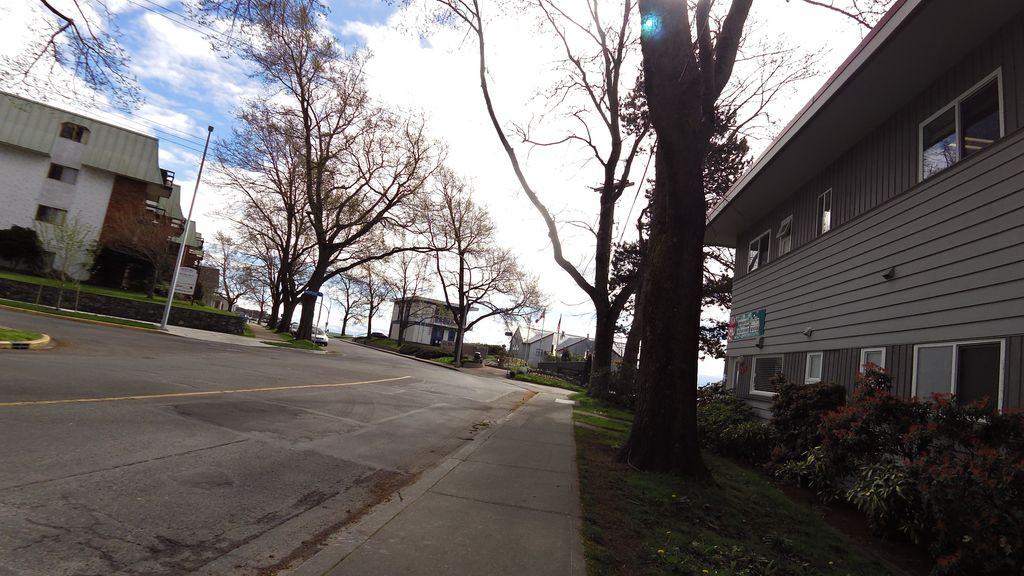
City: victoria